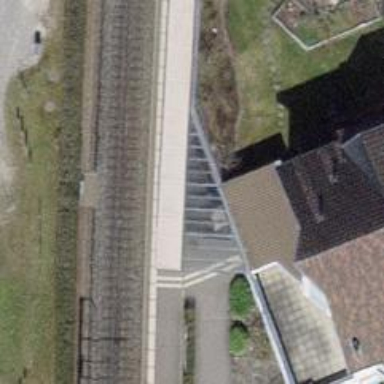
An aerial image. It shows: Public transport station located at railway halt.